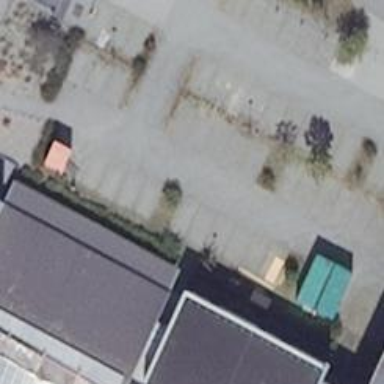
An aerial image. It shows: Parking aisle designated as service road.